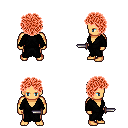
a pixel art fantasy rpg character, male body template, human, tanned skin, gray robe, teal pants, red curly afro hairstyle, dagger, four views (front, back, left, right), 2x2 character sprite sheet, small pixel art, hard edges, no anti-aliasing